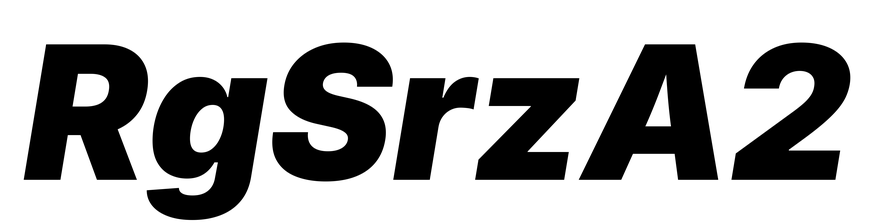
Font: Inter-Italic_Black_Italic